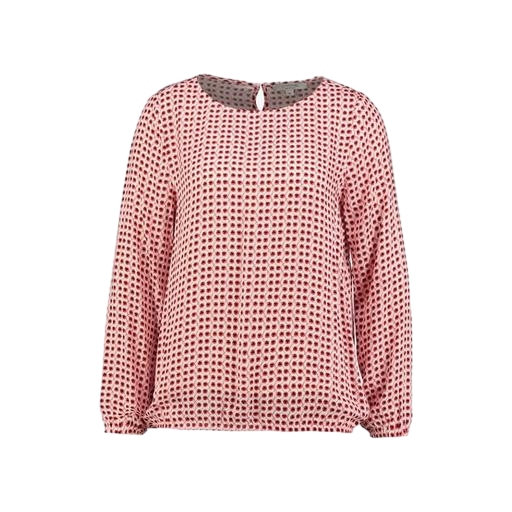
red and white checkered and long sleeves, red plus pattern blouse, red printed blouse, white background